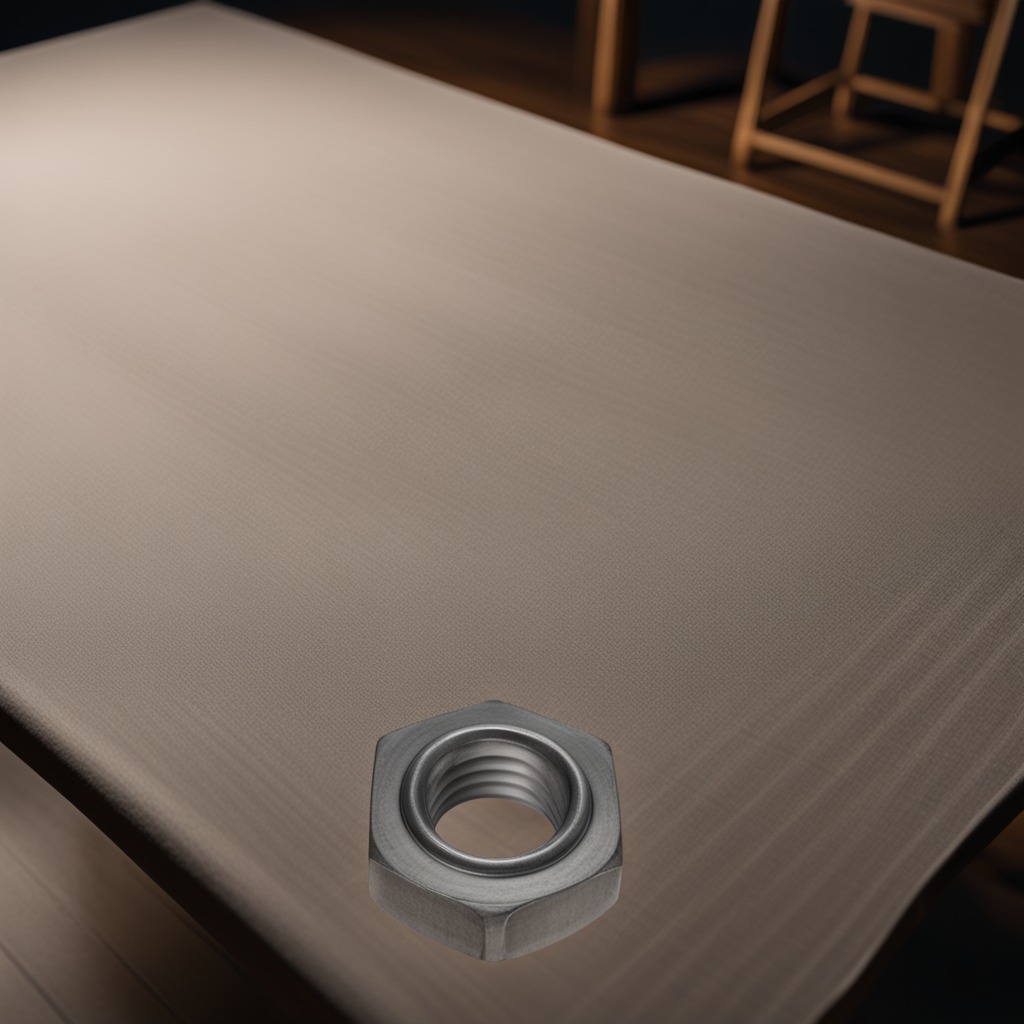
A metal nut lying on a wooden table.